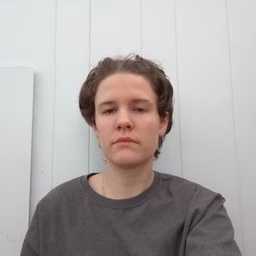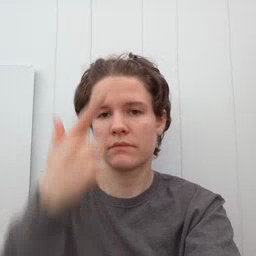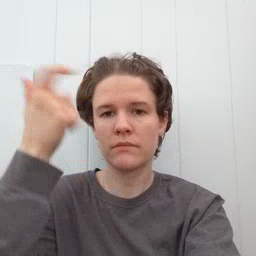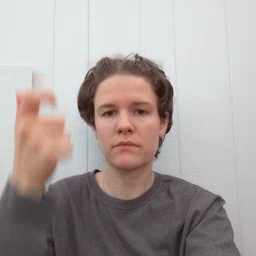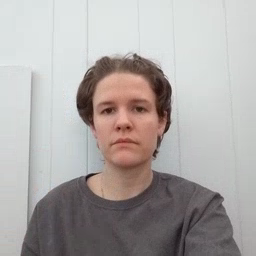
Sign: because